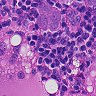
Metastatic tissue present: yes